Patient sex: M
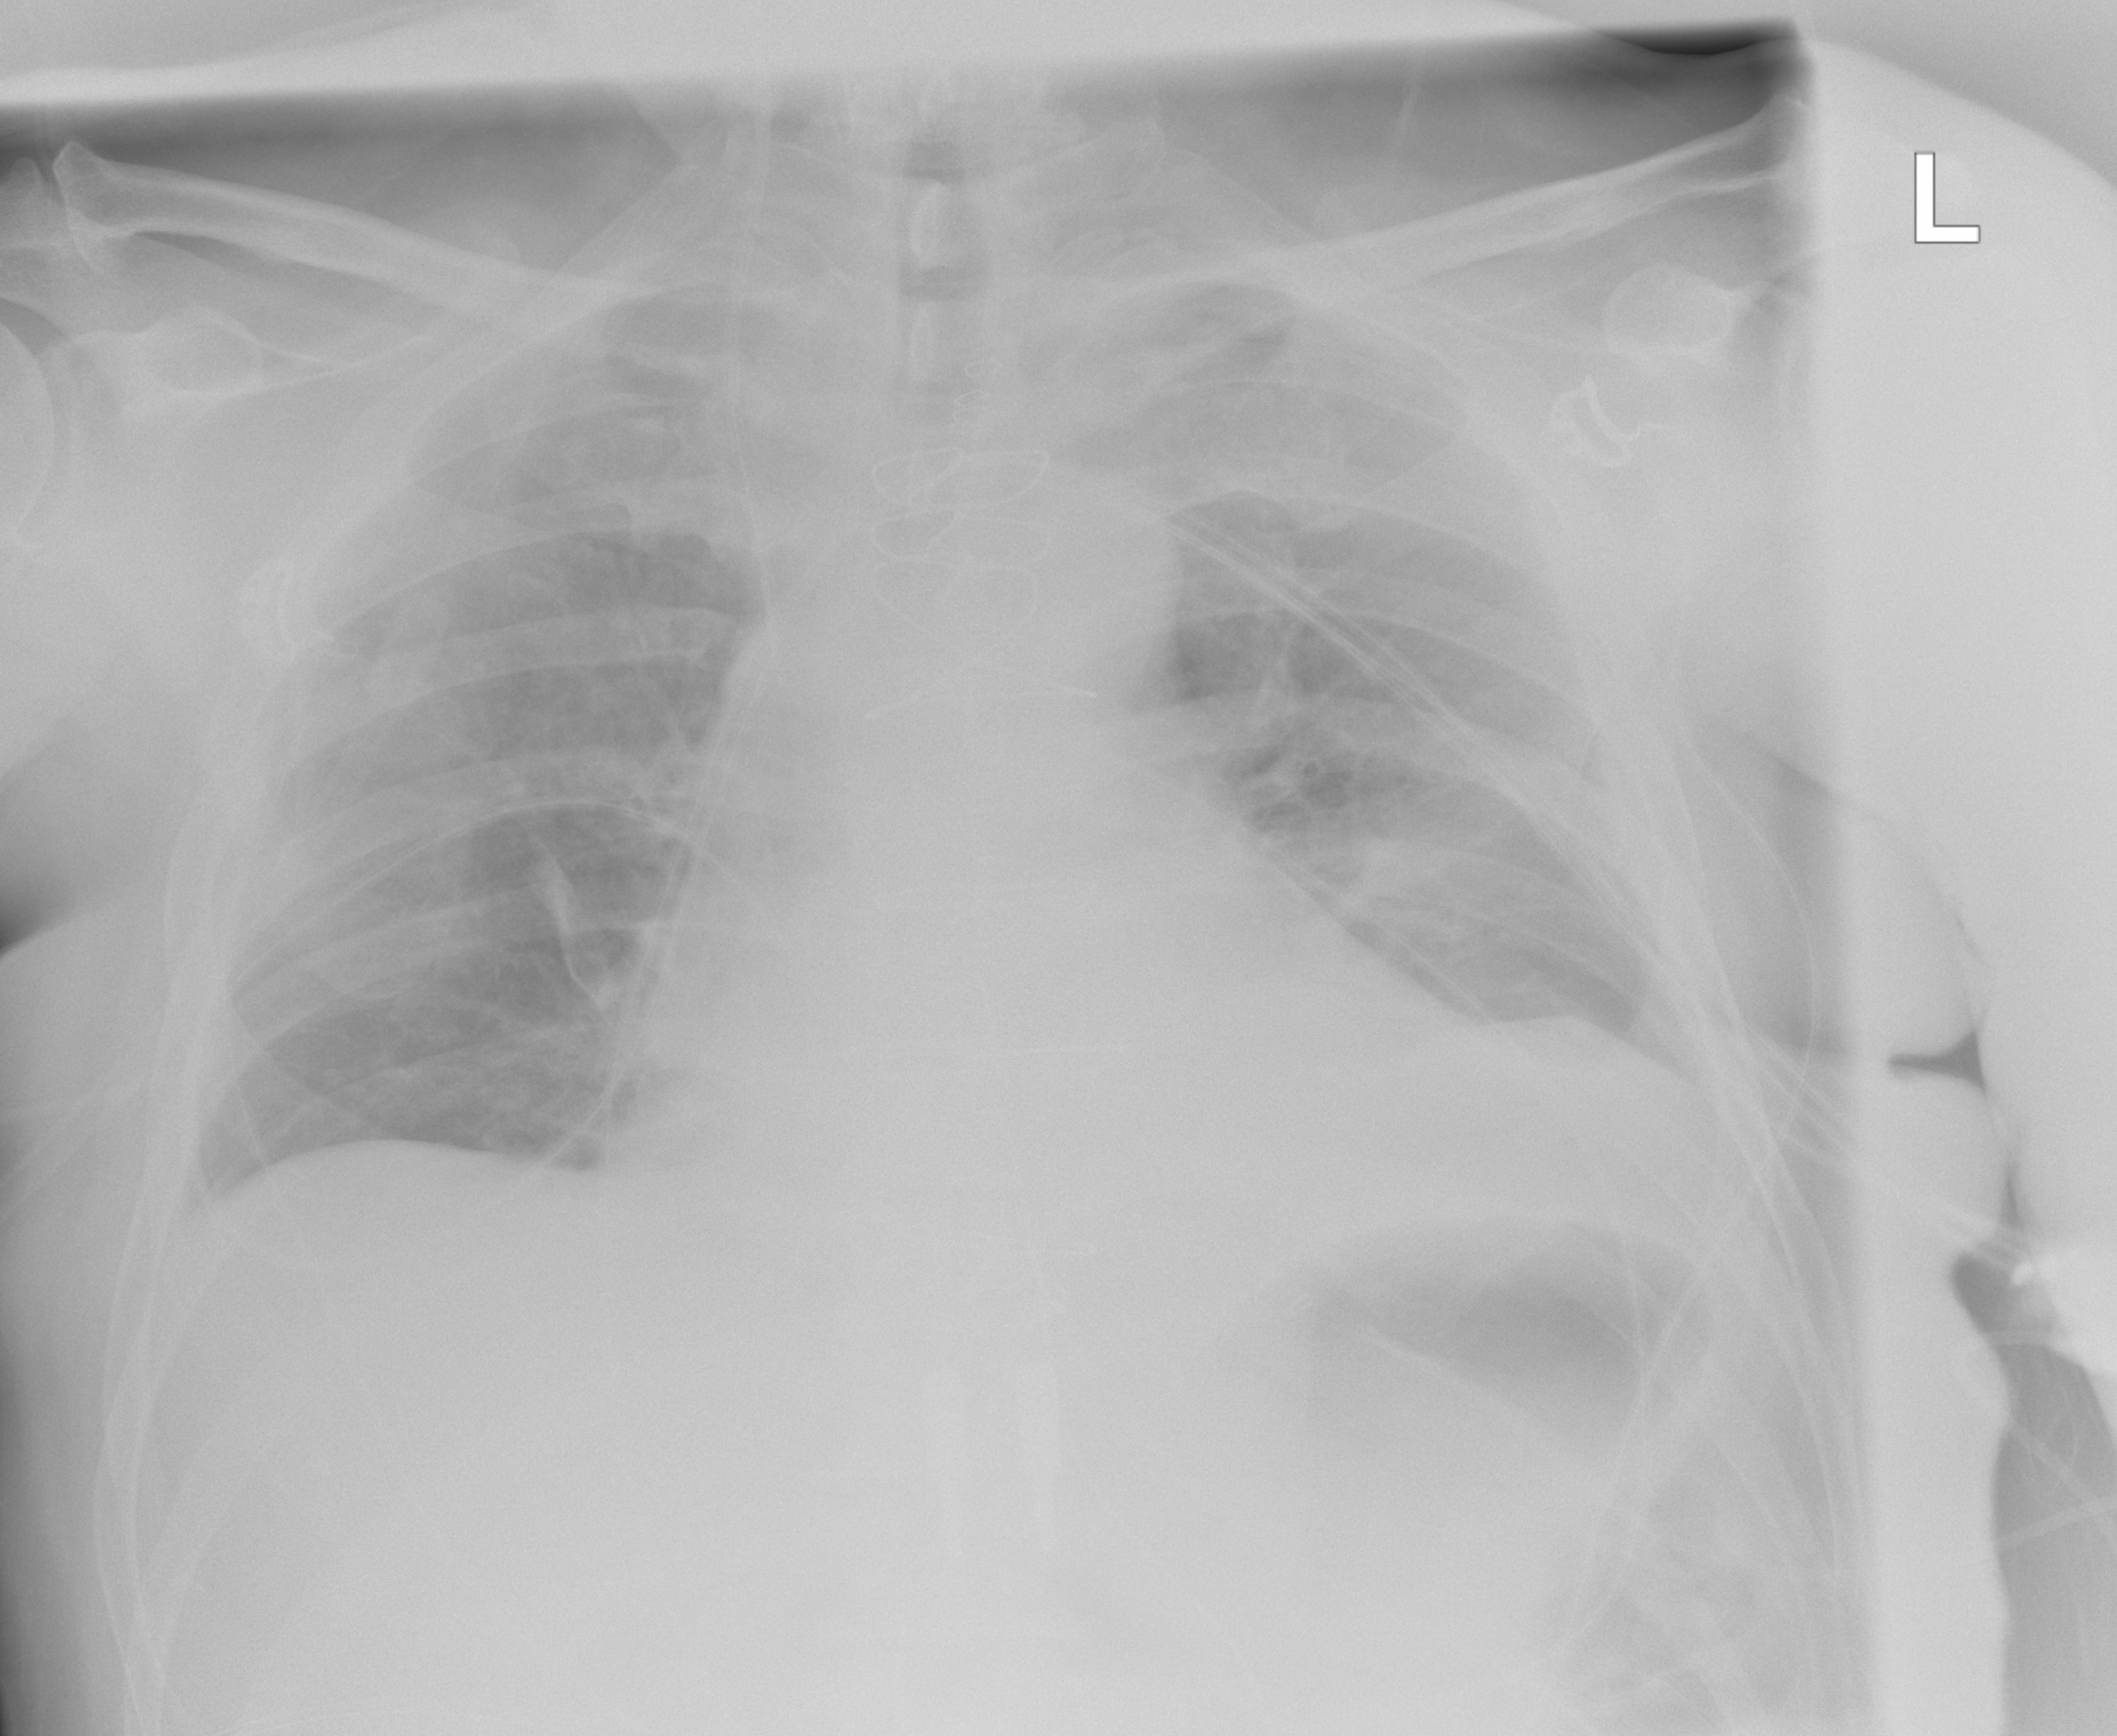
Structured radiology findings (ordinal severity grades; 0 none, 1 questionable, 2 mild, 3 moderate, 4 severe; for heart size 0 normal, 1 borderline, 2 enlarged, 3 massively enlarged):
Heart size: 1
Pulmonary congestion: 2
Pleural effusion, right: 0
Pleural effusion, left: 0
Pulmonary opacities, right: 2
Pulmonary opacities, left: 2
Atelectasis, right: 0
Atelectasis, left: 2